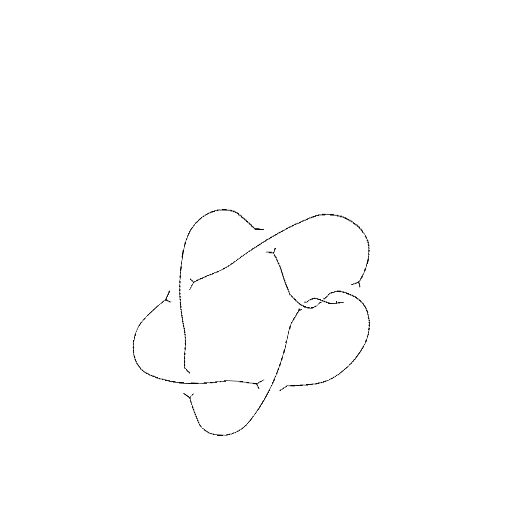
Crossing number: 7